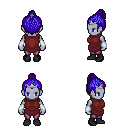
a pixel art fantasy rpg character, female body template, dark elf, purple skin, maroon tunic, magenta pants, blue short topknot hairstyle, silver tiara, white cloth bracers, black shoes, four views (front, back, left, right), 2x2 character sprite sheet, small pixel art, hard edges, no anti-aliasing